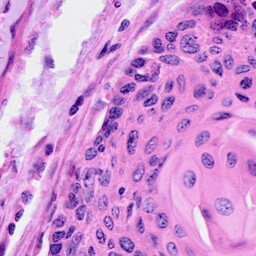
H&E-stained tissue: Cervix